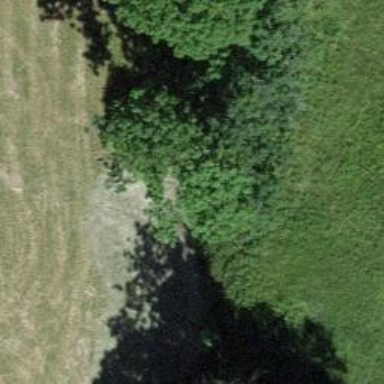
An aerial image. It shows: Row of trees in natural setting.